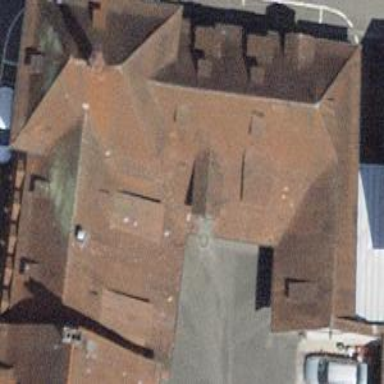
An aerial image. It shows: Apartment building with hipped roof.